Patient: sex M, age 35
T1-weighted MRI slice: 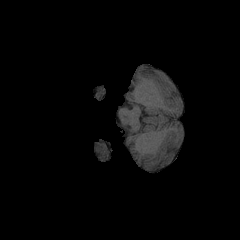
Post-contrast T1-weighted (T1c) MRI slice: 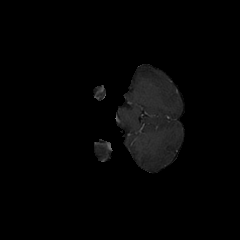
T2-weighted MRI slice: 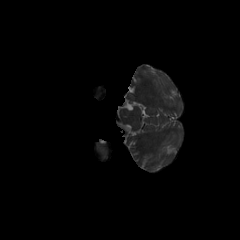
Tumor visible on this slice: no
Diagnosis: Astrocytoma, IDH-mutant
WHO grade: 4